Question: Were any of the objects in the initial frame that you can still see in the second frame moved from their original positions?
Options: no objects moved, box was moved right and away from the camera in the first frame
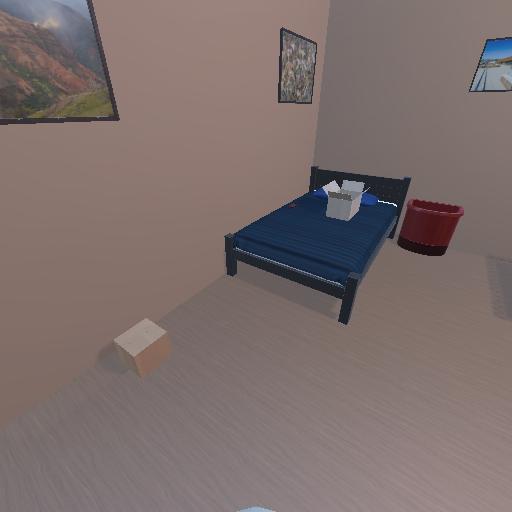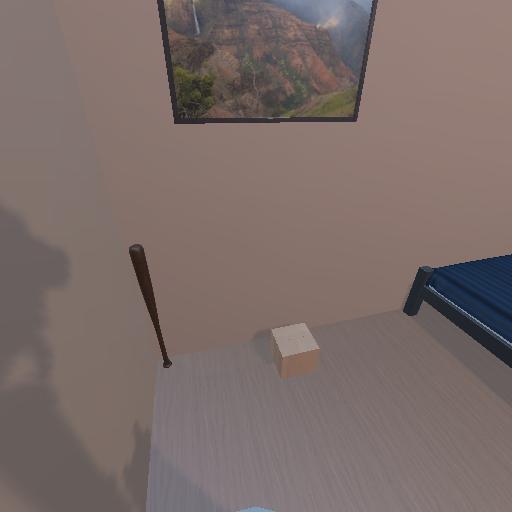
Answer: no objects moved